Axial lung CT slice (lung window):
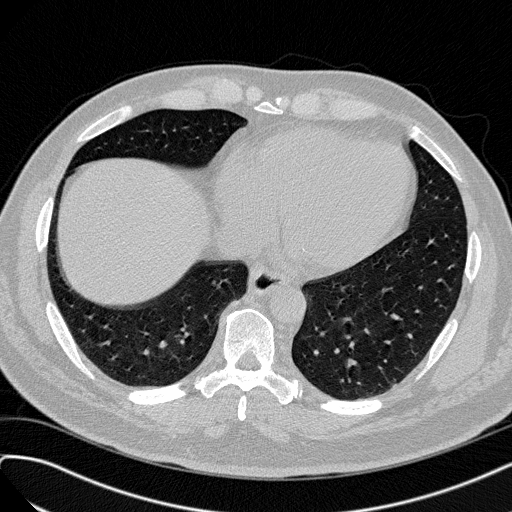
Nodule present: no